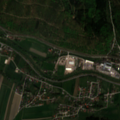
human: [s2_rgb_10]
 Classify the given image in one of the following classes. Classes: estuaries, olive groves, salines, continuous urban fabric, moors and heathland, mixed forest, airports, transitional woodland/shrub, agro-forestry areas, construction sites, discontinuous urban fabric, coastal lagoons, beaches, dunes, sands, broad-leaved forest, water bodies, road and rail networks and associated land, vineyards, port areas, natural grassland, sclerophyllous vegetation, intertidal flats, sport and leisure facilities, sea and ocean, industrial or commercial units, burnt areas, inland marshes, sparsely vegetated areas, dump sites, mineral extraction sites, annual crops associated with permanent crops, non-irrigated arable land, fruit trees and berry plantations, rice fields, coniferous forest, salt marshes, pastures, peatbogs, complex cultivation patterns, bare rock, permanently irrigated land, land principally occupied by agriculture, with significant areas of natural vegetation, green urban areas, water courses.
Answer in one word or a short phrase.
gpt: discontinuous urban fabric, non-irrigated arable land, land principally occupied by agriculture, with significant areas of natural vegetation, broad-leaved forest, coniferous forest, mixed forest